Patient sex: M
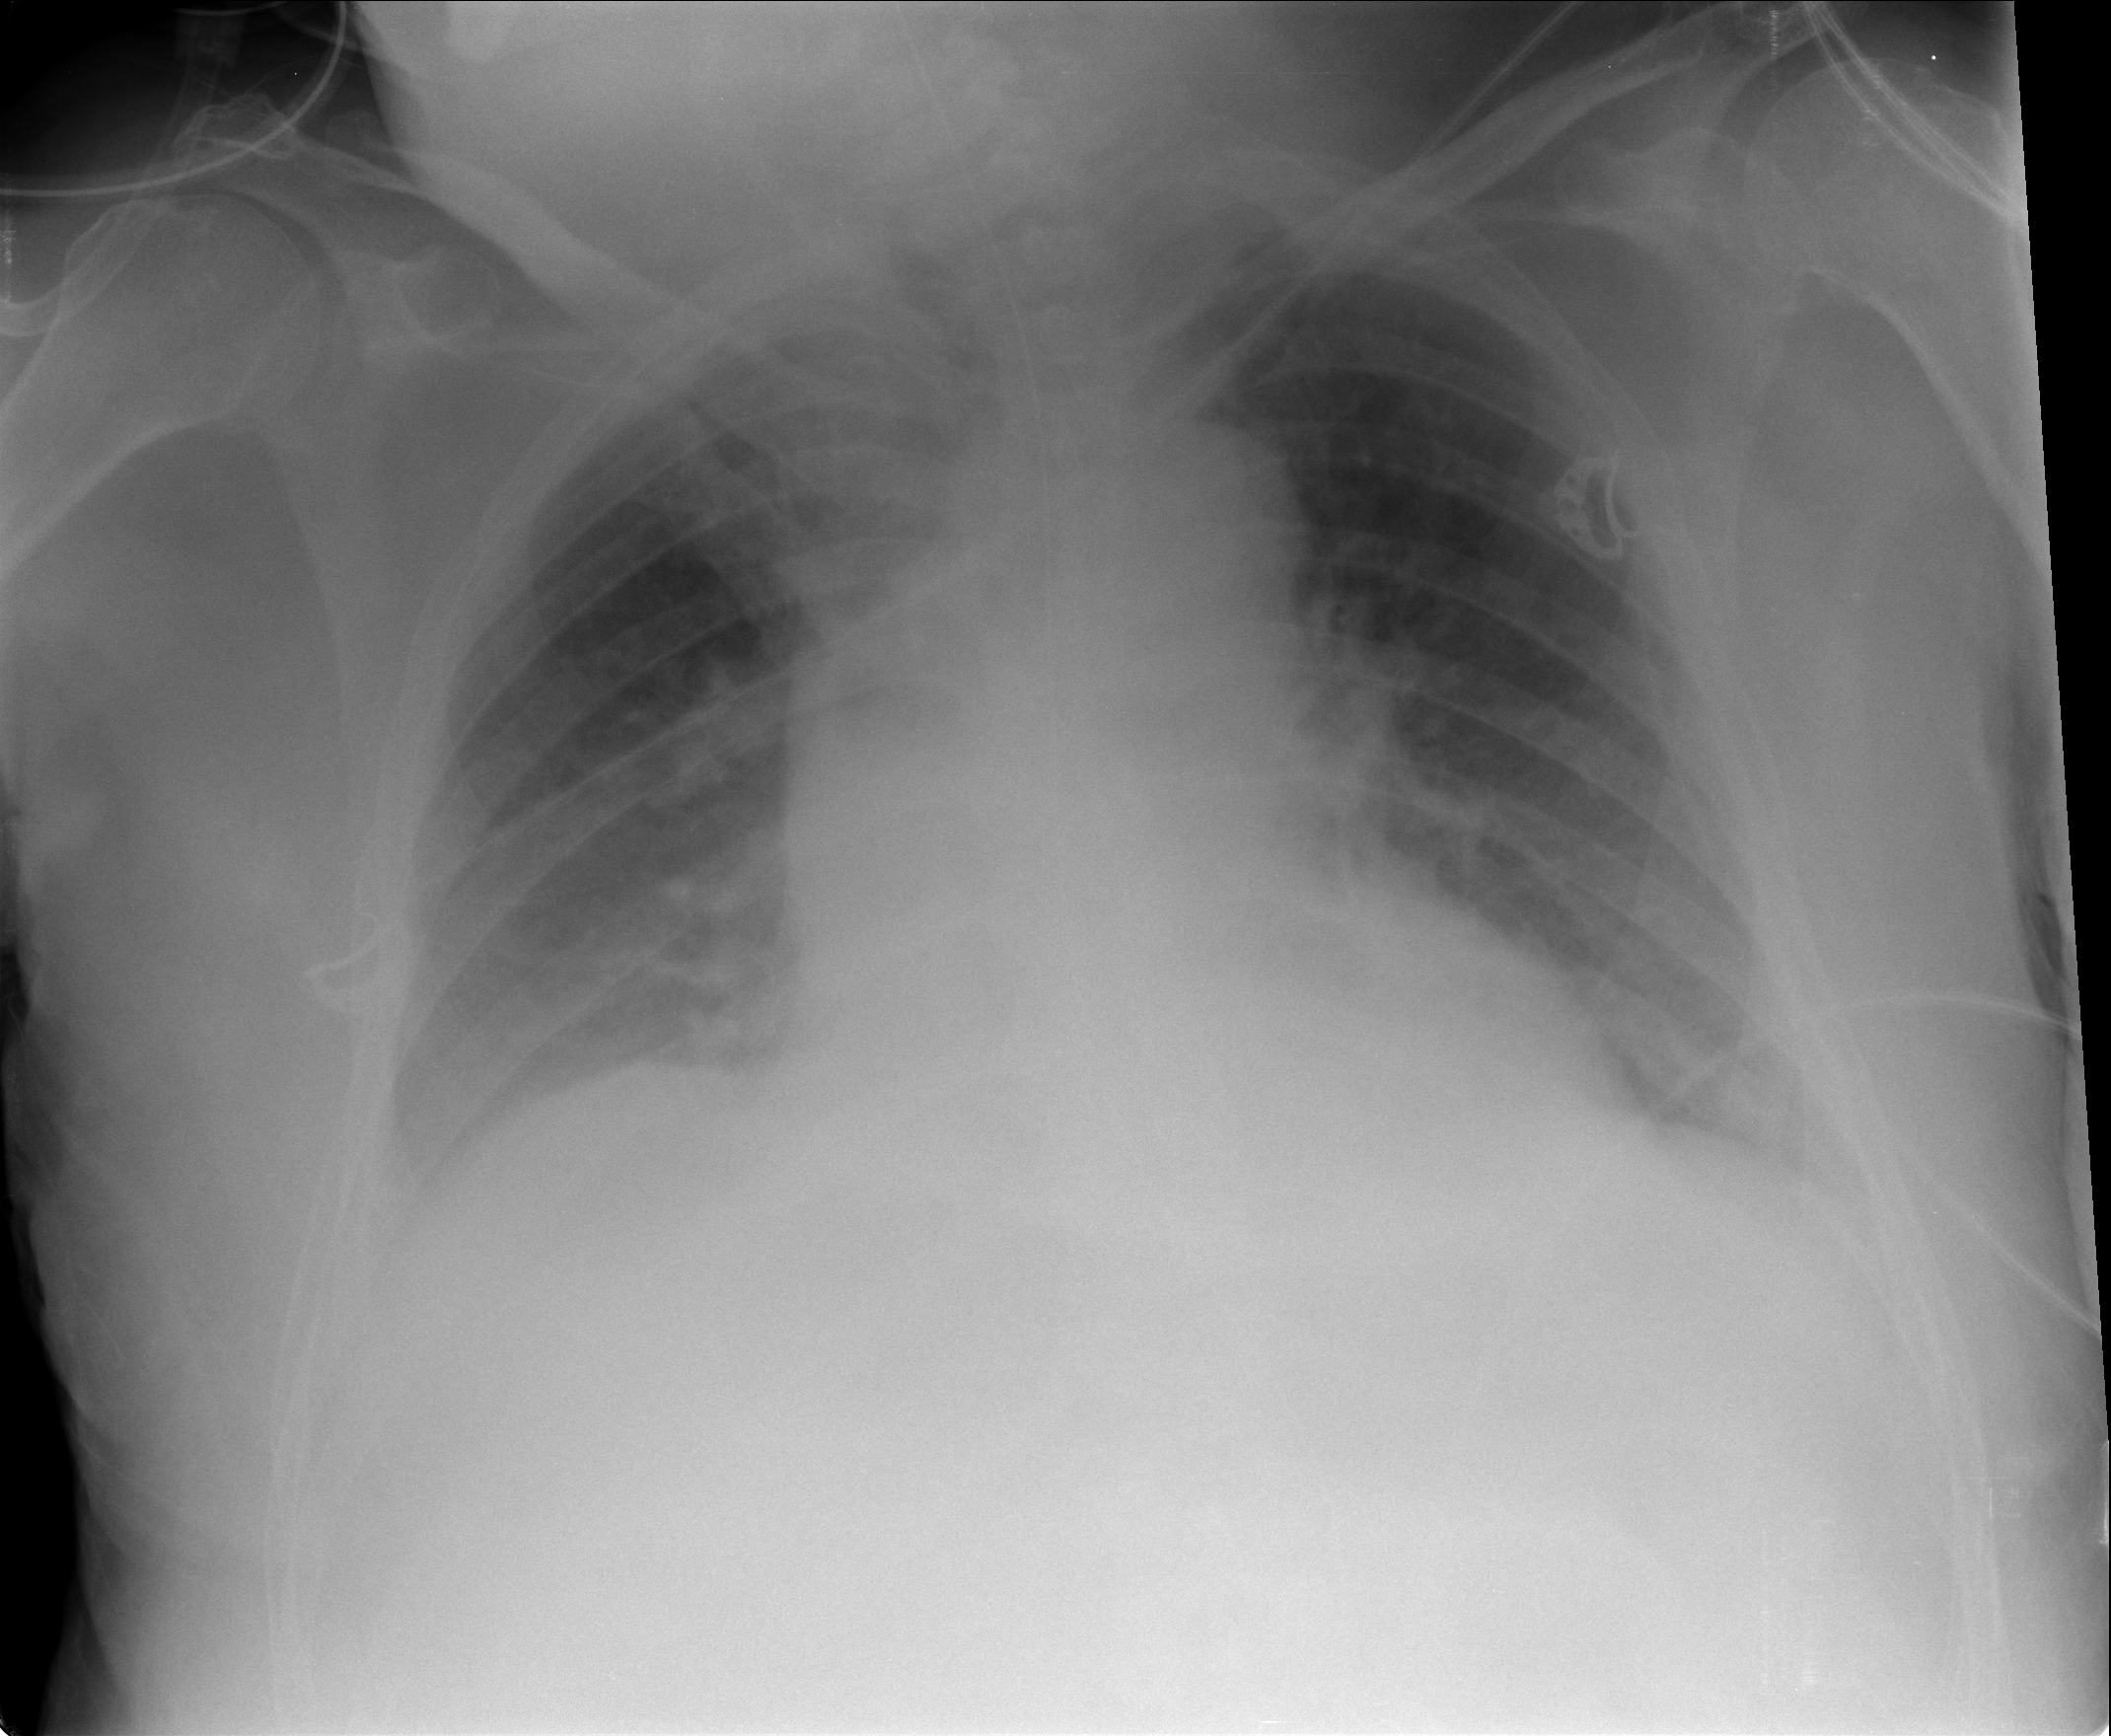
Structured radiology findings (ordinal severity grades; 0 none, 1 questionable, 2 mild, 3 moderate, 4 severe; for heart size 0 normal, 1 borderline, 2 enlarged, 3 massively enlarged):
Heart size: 1
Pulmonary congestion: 2
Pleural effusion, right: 1
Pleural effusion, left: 0
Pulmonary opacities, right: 1
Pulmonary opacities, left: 0
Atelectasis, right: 0
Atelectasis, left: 0